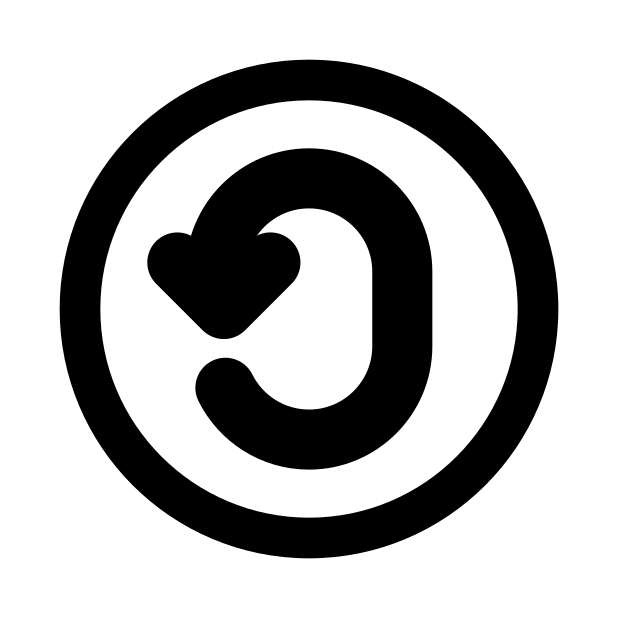
Emoji: 🄎
Name: circled anticlockwise arrow
Unicode: 0x1f10e